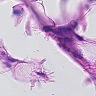
Metastatic tissue present: yes